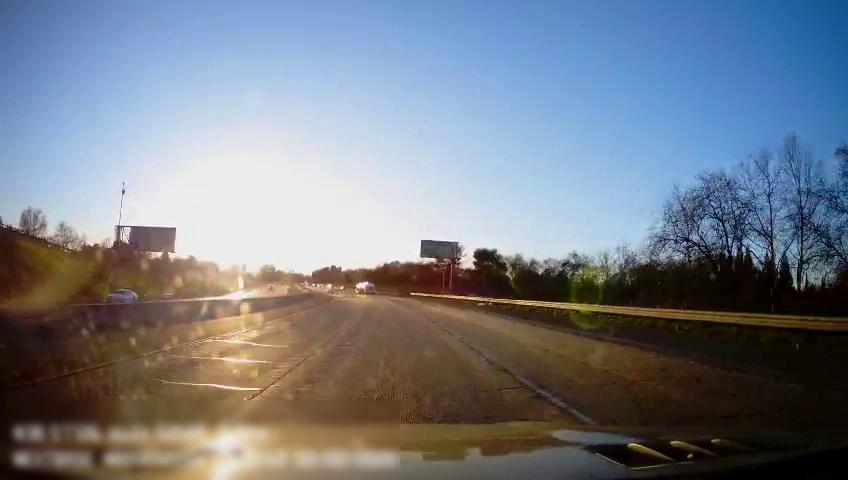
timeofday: Day
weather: Sunny
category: Drivable Space
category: Drivable Space
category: Vehicles | Truck
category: Vehicles | Car
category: Lanes | Current Lane
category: Lanes | Current Lane
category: Lanes | Alternate Lane
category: Lanes | Alternate Lane
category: Traffic | Signs